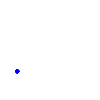
Particle: pion